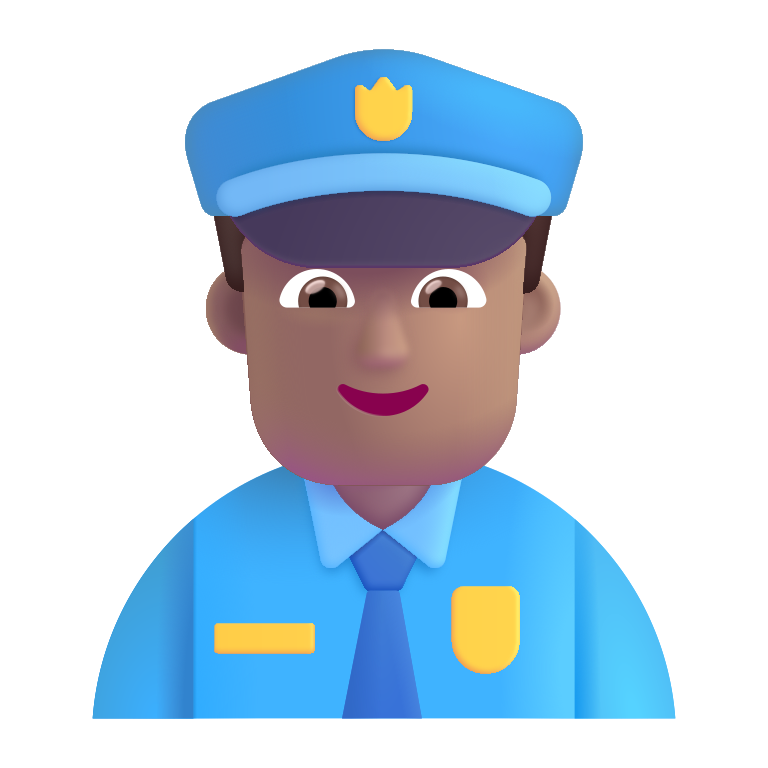
man police officer color